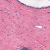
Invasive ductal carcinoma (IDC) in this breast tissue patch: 0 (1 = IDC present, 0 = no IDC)